Question: Im trying to figure out how to code the reply for my messages. This is the message DB

My question is: What to do with the reply message? Do I update the table and add the original message to it by, say, quoting it in the reply form so every time that message is brought up it brings the thread with it? Never coded one before so a little confused. For clarity, this is not a chat system just in site messaging
'''
<input type='hidden' name='reply' value='[quote]<?php echo $messages; ?>[/quote]' />
'''
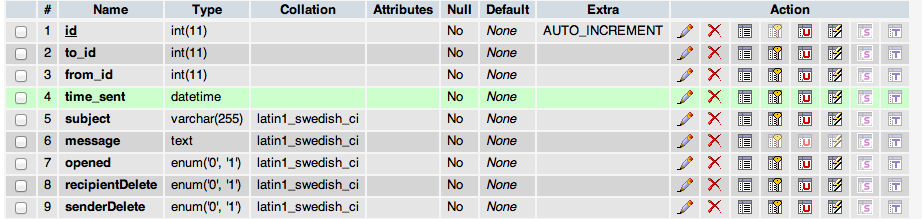
Answer: One of the smoothest ways would be having another field e.g. called 'reply_to' which is of the same type as the id and will be a foreign key (holding the id of the message the current one is the reply to).
'''
ALTER TABLE 'messages'
ADD 'reply_to' INT(11) NOT NULL,
ADD CONSTRAINT 'reply_to_fk1' FOREIGN KEY ('reply_to') REFERENCES 'messages' ('id');
'''
This should alter the table (MySQL), for another DBMS you might need another code. You might want to set what is happening on update and delete there.
Now when retrieving a message from the db, you will know whether it was a reply to another one (and are able to load it because you can identifiy it) - or not.